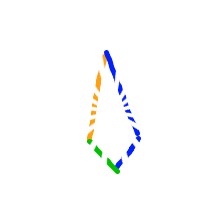
Shape: kite